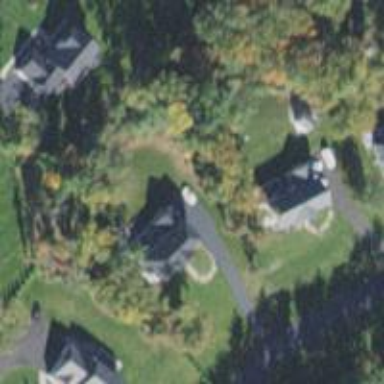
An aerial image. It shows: Driveway.